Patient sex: M
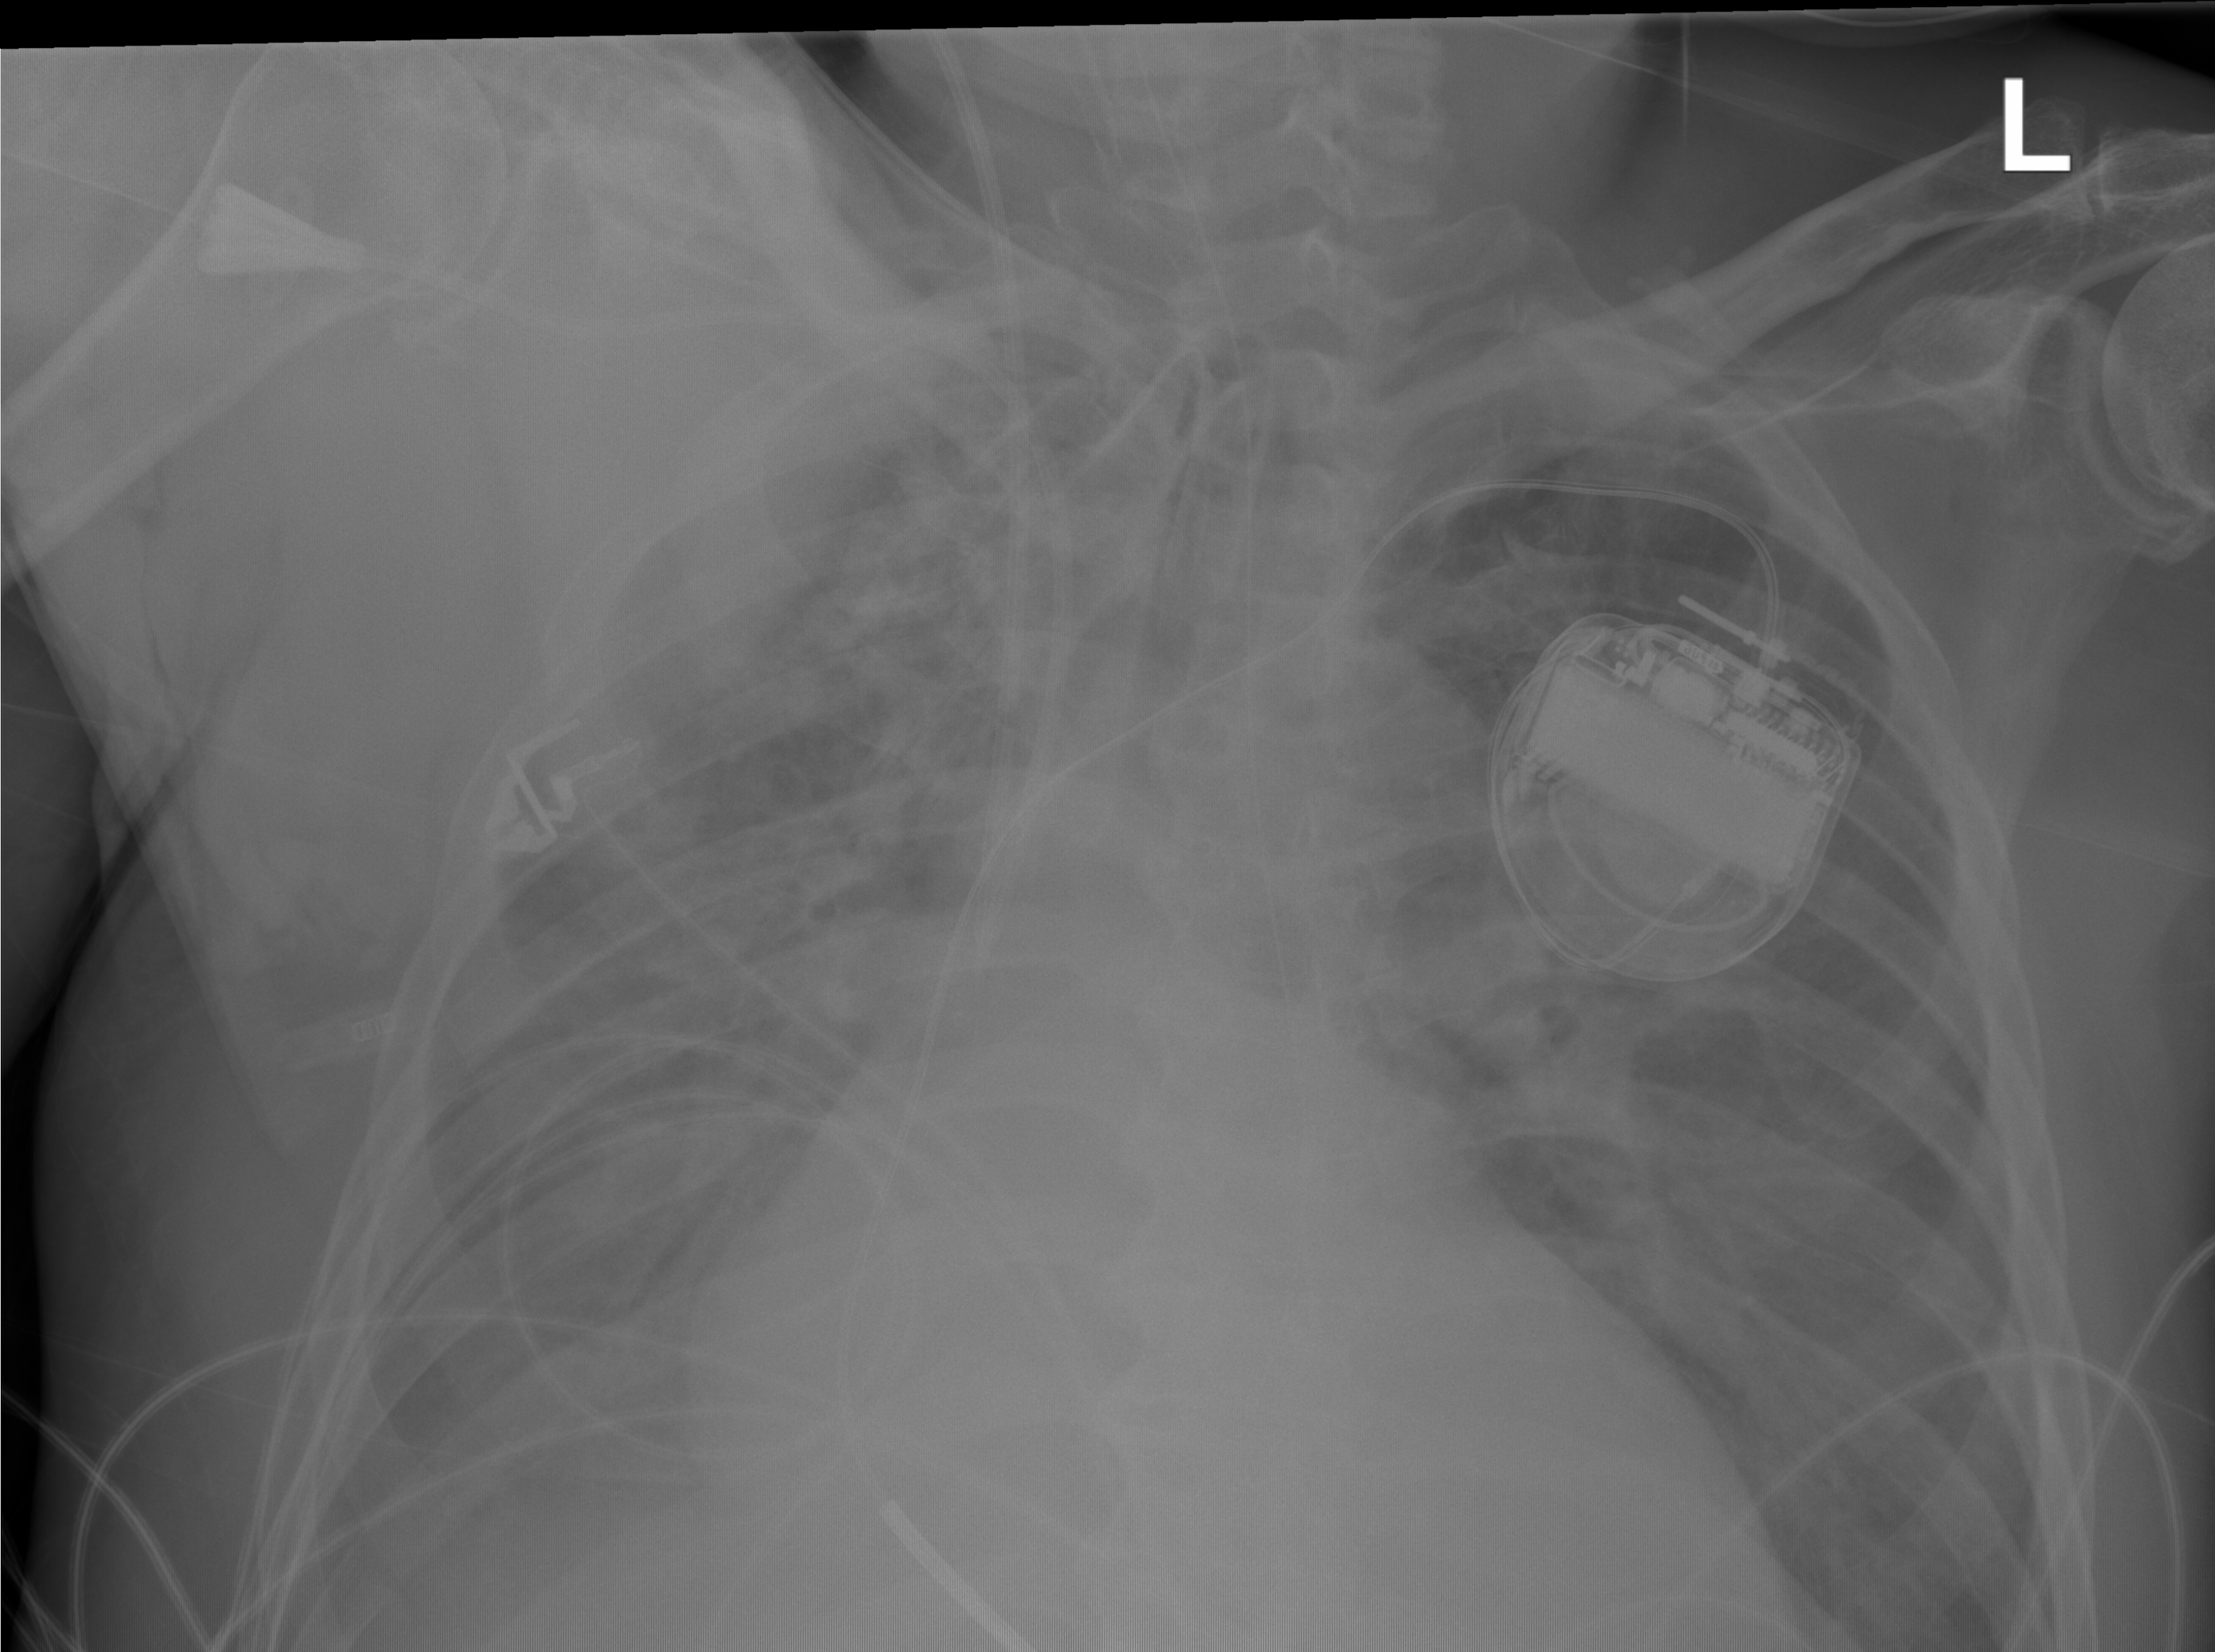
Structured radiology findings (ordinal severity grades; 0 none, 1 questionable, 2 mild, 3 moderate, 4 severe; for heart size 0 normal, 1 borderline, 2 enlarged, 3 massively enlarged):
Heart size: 2
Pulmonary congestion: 1
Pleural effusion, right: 1
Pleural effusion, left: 0
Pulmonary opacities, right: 2
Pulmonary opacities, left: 2
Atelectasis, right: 2
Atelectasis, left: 1